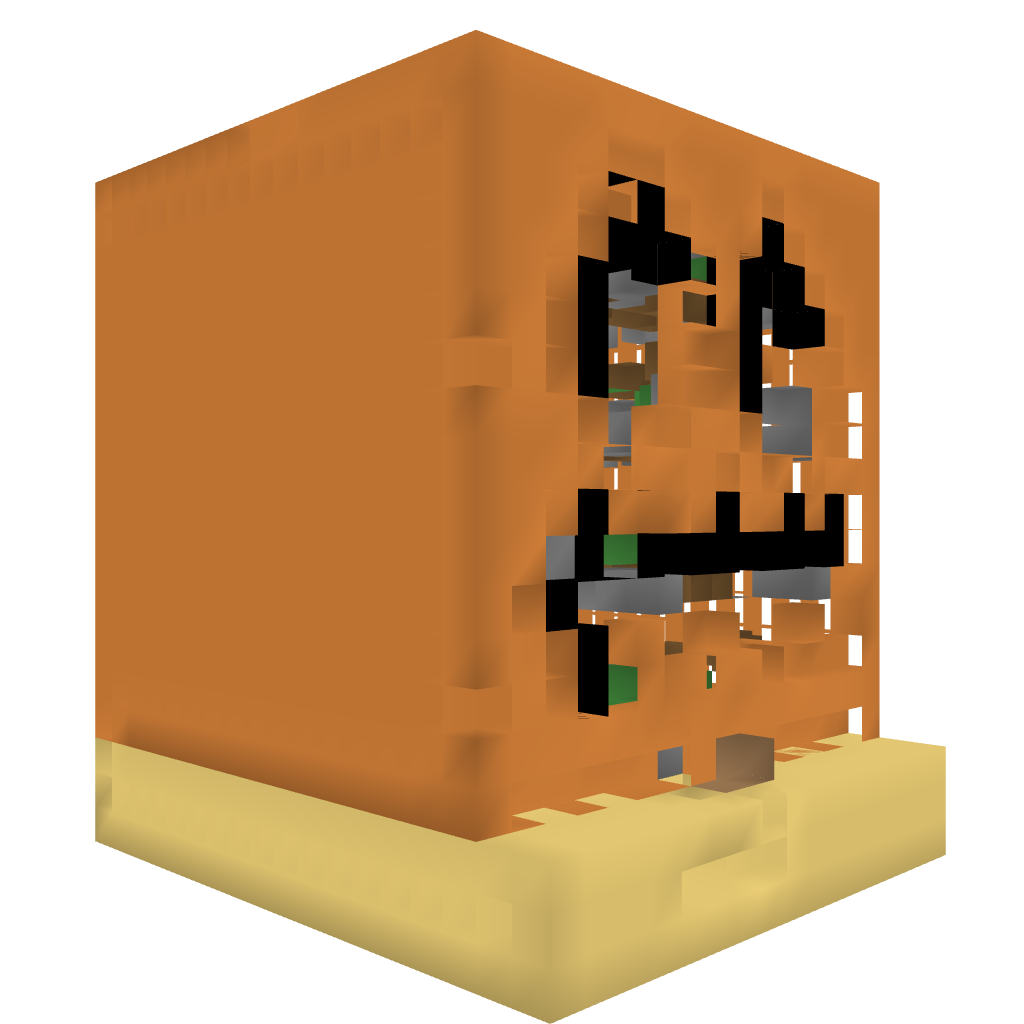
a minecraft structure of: Giant Pumpkin-Pumpkin Farm high quality